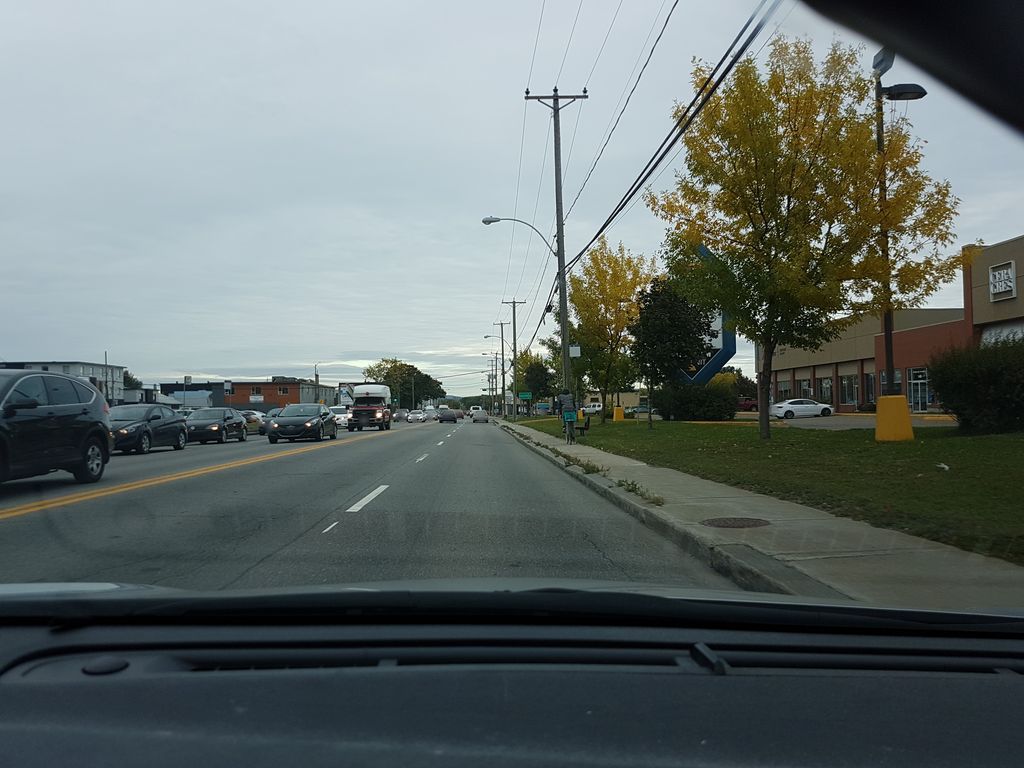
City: quebec_city